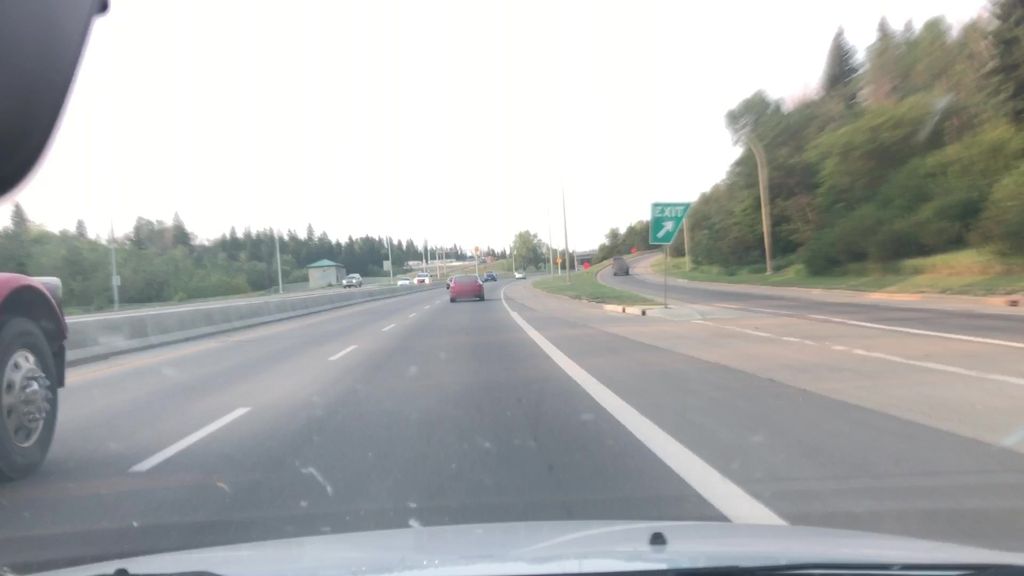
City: edmonton